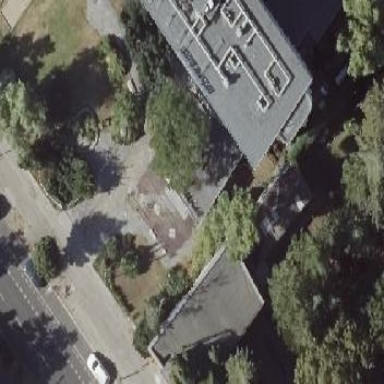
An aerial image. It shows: Chapel building.